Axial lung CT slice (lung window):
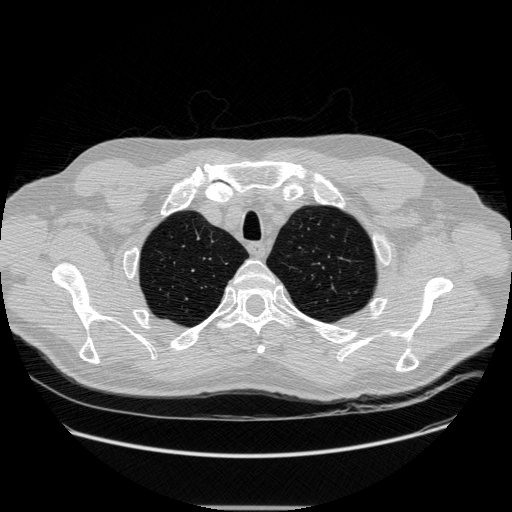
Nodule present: no